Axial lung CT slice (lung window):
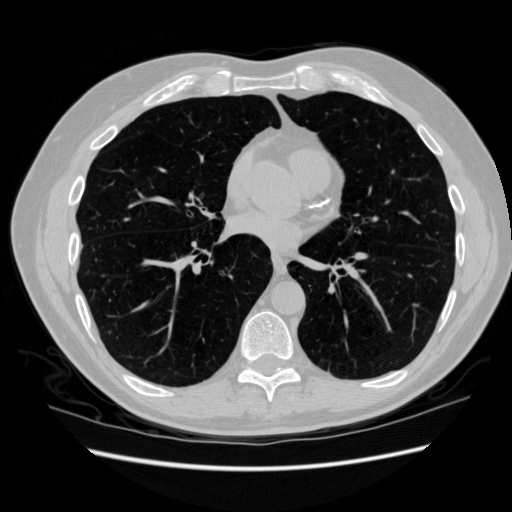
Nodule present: no